Question: I have two tables like below :

I just would like to know if it is a good practice to use this structure and put the sum of all the invoices amount on the parent table in order to get faster requests and avoid some recurrent calculation (the result will be updated with a trigger after on the invoices table)?
Or is it better to get a normalized table and do not caching the kind of calculated fields?
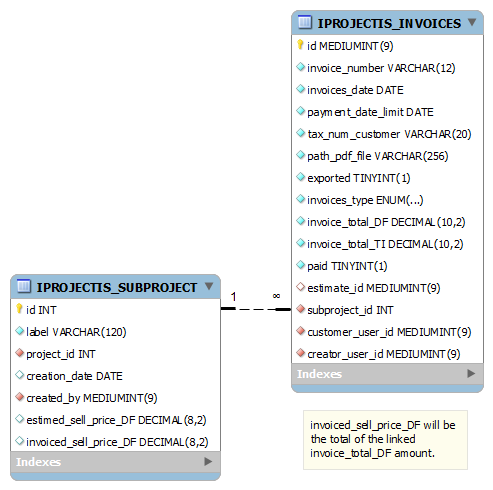
Answer: This is not bad practice .
However, you should think twice before implementing it. Denormalization may improve performance, but not always, and it also has a cost in term of maintainability.
On average, how many invoices exist for each project? If only a handful, then the cost of calculating the total is negligible. Do not denormalize in this case.
For one given project, how often is the list of invoices likely to change? If very rarely, then you should probably pre-caclulate the total.
Conversely, if the list of invoices is likely to change "often" (compared to the frequency at which you will need read/calculate the sum), then you are likely to spend more time re-calculating the sums than necessary.
Bottomline: do not denormalize before you identify a bottleneck in the real. It should be relatively painless to rewrite your application to account for the refactoring at a later time, once you identify a real performance issue.